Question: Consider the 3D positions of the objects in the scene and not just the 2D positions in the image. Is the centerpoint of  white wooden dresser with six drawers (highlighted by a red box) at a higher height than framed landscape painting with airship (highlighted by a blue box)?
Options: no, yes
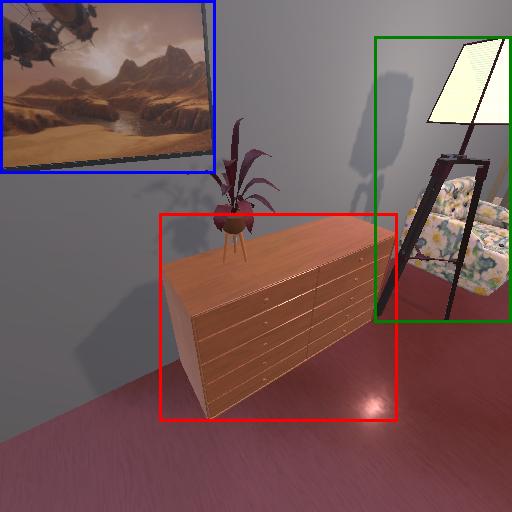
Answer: no